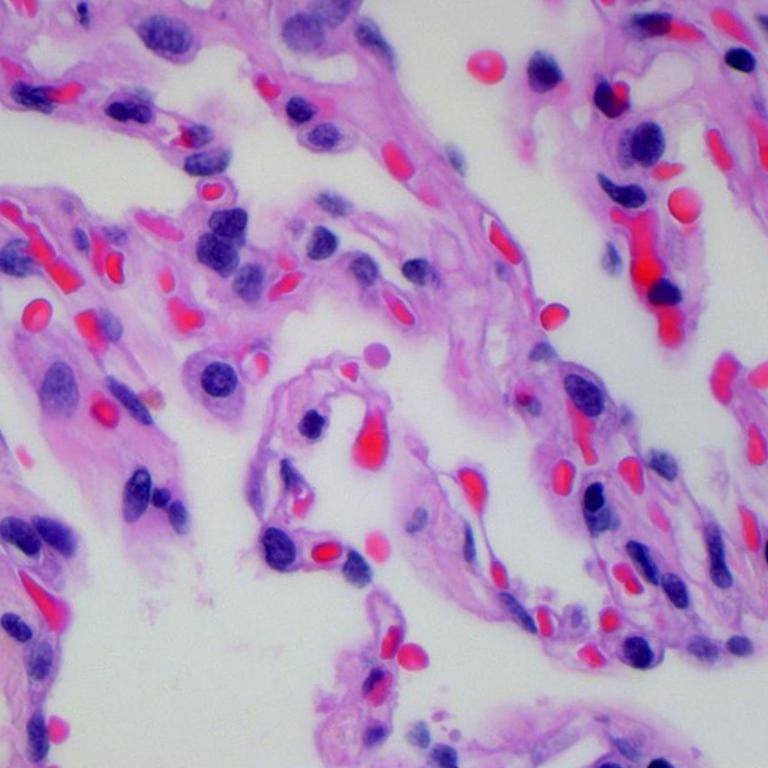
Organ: lung
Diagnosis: benign